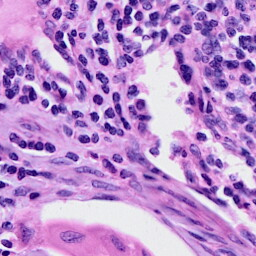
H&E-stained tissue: Cervix